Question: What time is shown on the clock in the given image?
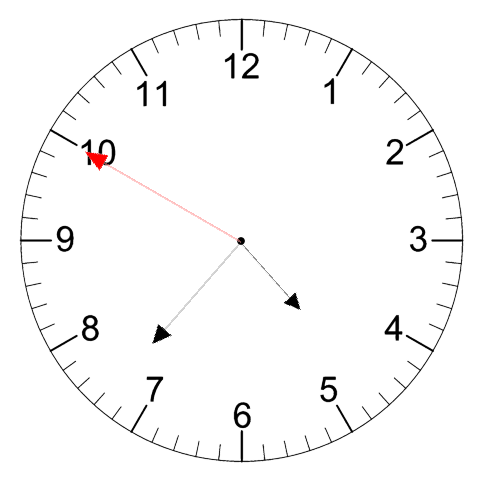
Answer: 04:36:50